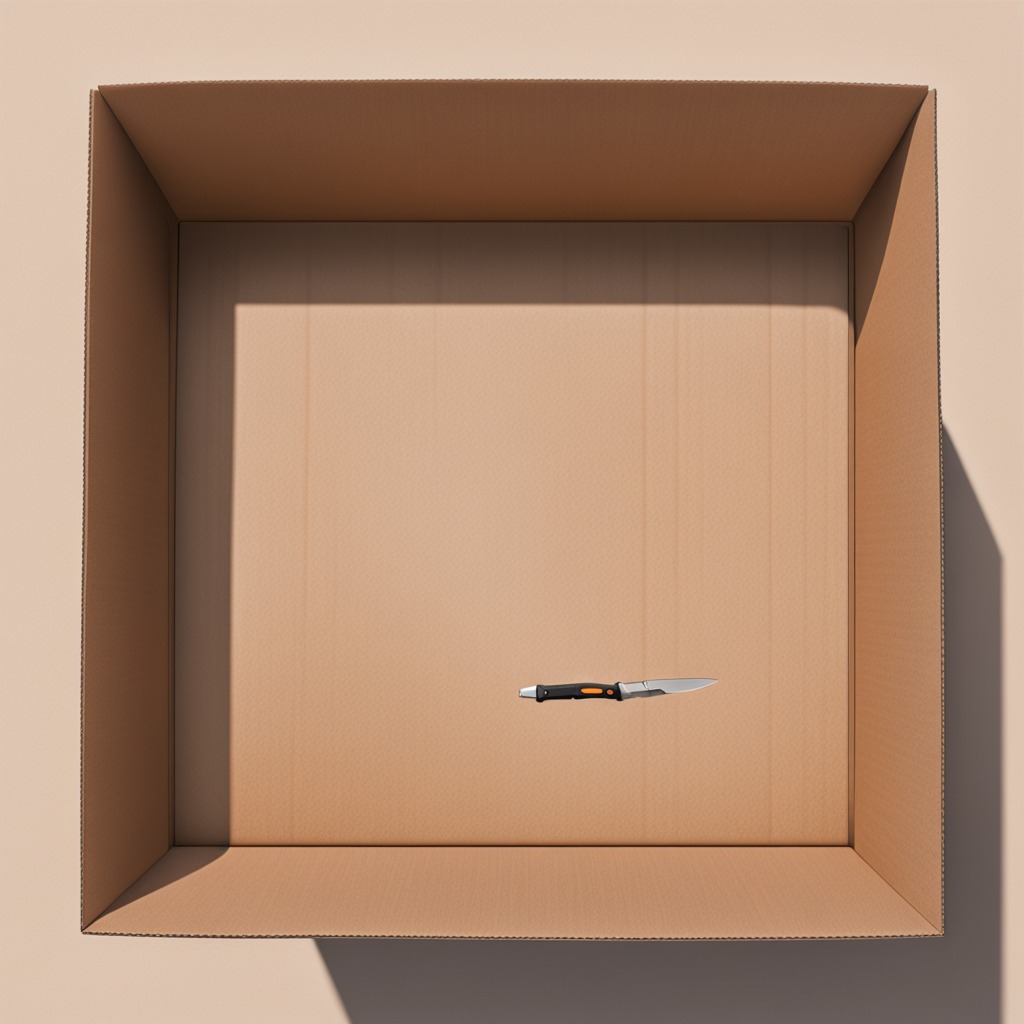
A utility knife lying on the cardboard box surface in an outdoor workshop during daytime bright natural light soft shadows slightly creased but